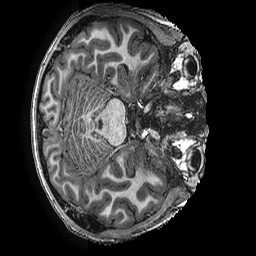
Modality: T1w
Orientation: axial
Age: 14
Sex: male
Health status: ill
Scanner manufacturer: ge
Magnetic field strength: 3 T
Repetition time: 0.00766 s
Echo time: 0.003476 s